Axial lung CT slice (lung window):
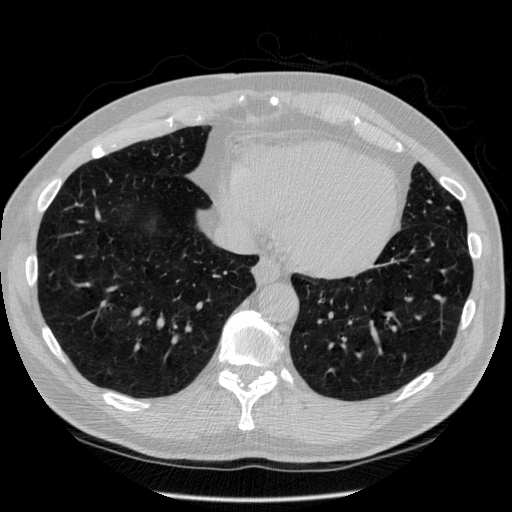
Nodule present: no